Question: I want to give some color to the area where they are toolbox buttons with icons (light grey on picture). Please help in determining what is a parameter style sheet?

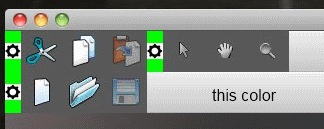
Answer: If I understand correctly, you are trying to change the background color of the toolbar area.
Suppose I have a mainwindow with a toolbar called 'mainToolBar'. Here is what I did :
'''
ui->mainToolBar->setStyleSheet("QWidget { background : red; } QToolButton { background : green; }");
'''
The first part of the stylesheet will change the background color of the toolbar where there is no toolbuttons.
The second part of the stylesheet will change the background color of the toolbuttons.
Note : I tested the code snippet above on Windows, I suppose it should work on a Mac too, but I cannot guarantee.